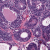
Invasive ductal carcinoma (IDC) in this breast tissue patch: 0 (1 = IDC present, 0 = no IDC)